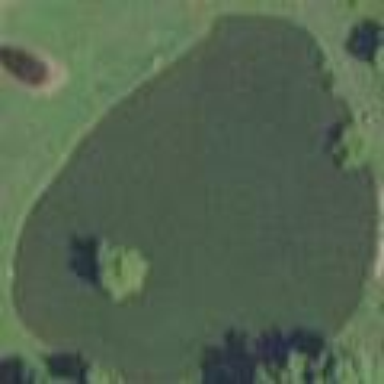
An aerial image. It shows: Serene pond surrounded by nature.